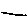
Label: line